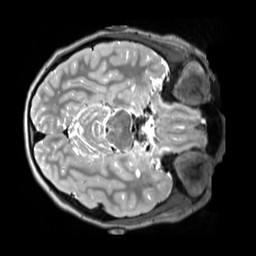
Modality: T2w
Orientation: axial
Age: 11
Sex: male
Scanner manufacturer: siemens
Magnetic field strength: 3 T
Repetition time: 3.2 s
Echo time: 0.408 s